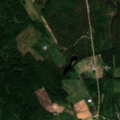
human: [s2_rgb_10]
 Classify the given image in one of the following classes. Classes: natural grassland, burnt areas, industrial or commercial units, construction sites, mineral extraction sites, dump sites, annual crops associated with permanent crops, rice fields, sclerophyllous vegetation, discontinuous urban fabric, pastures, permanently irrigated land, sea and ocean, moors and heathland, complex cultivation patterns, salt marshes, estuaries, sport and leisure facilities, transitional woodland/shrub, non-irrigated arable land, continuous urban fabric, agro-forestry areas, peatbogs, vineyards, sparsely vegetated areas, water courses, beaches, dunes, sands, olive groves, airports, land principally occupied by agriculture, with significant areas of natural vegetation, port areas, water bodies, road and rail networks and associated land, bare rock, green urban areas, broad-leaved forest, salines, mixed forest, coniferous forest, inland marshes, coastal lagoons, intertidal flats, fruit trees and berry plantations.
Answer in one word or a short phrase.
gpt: land principally occupied by agriculture, with significant areas of natural vegetation, mixed forest